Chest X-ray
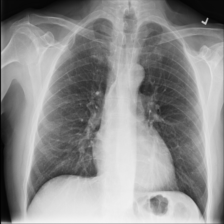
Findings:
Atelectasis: negative
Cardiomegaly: negative
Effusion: negative
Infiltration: negative
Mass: negative
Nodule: negative
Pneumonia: negative
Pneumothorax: negative
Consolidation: negative
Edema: negative
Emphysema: negative
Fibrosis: negative
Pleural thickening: negative
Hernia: negative